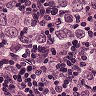
Metastatic tissue present: yes